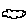
Label: cloud